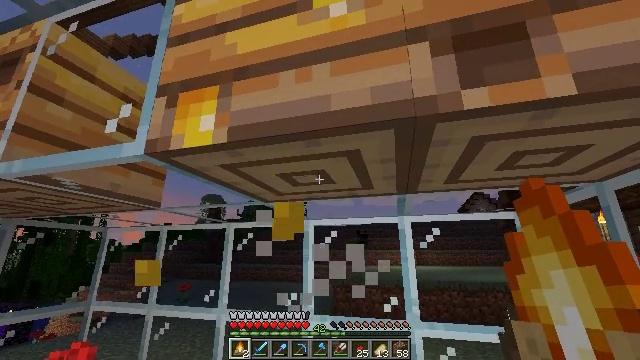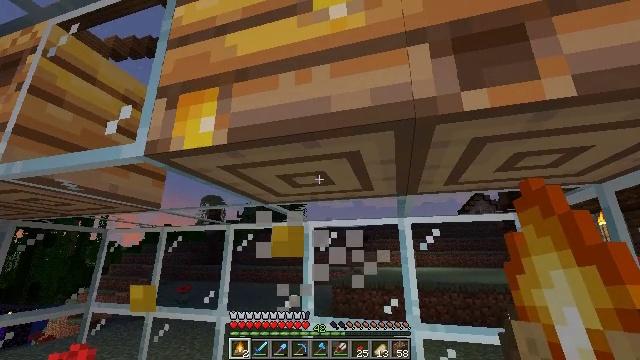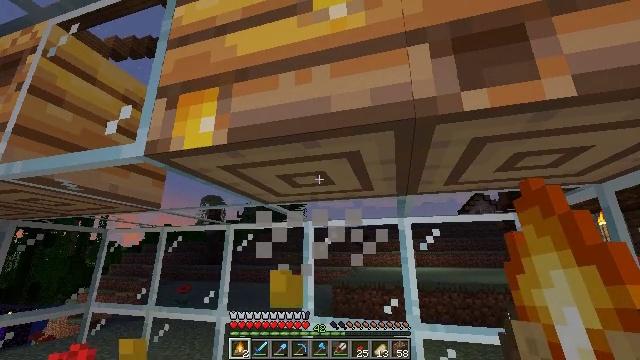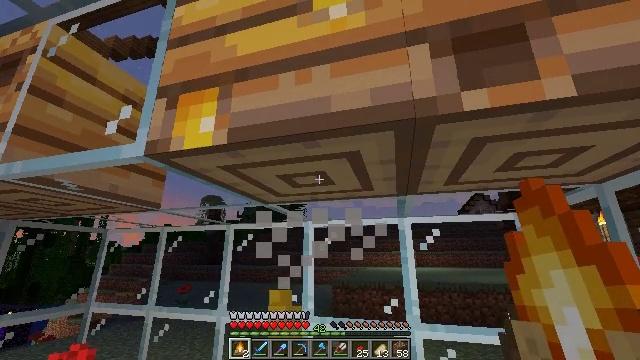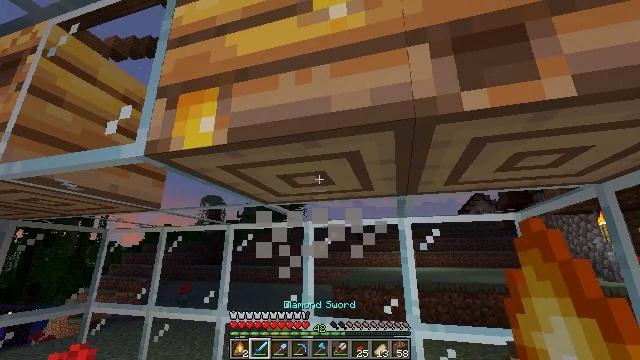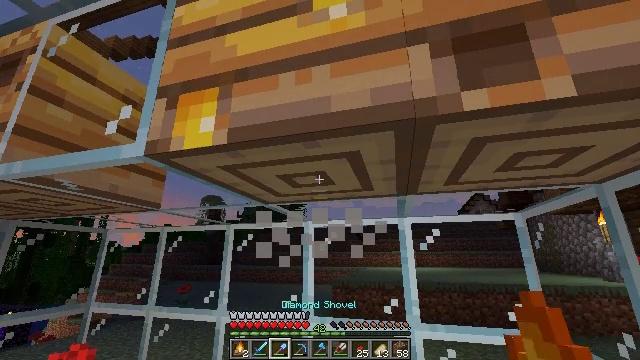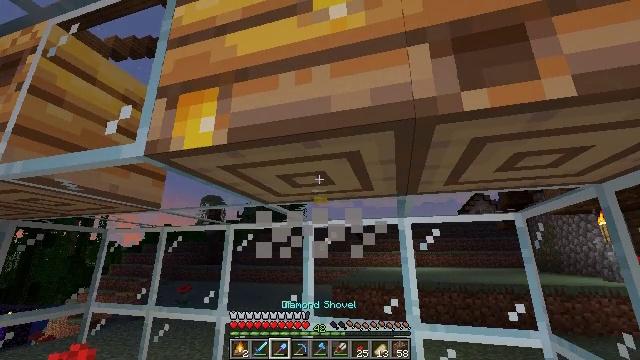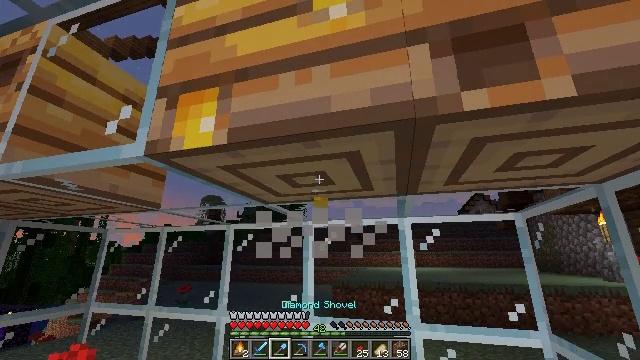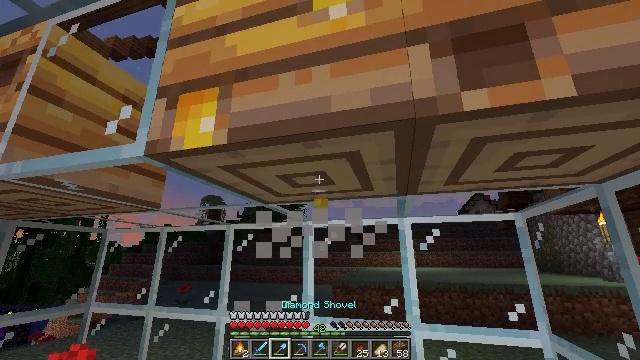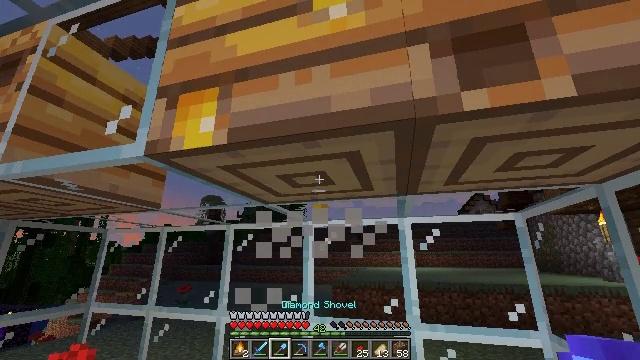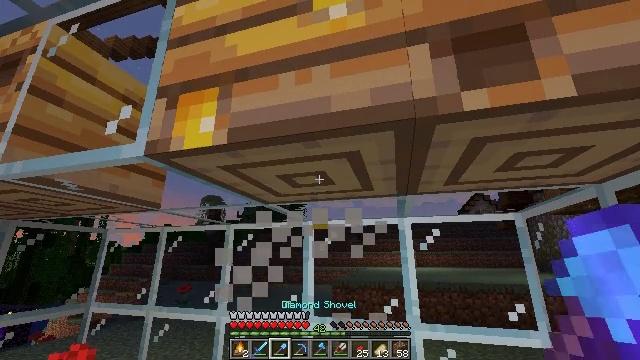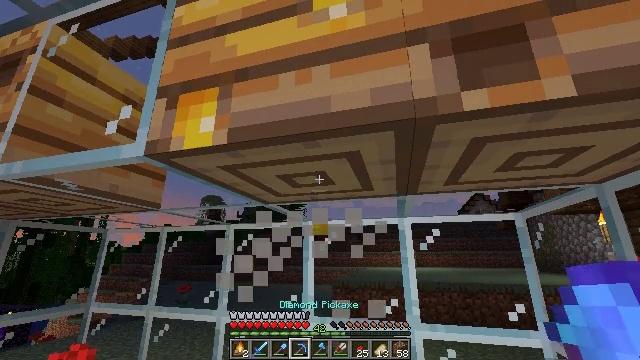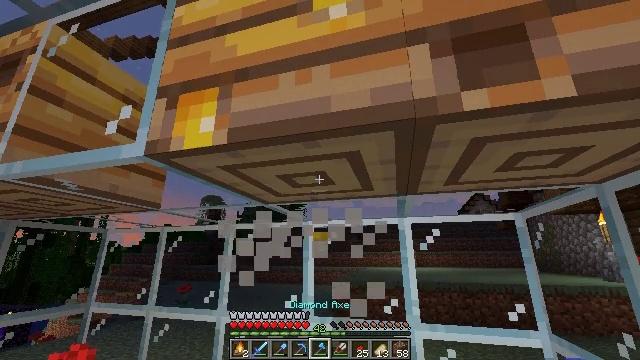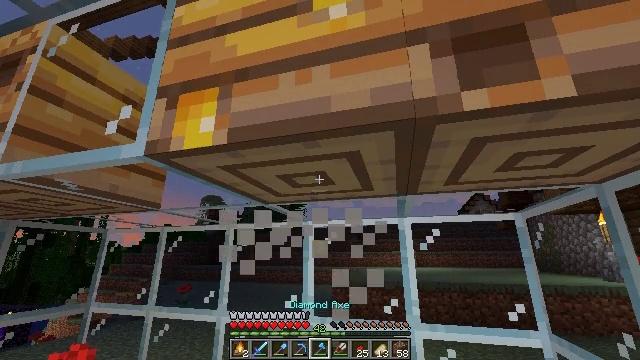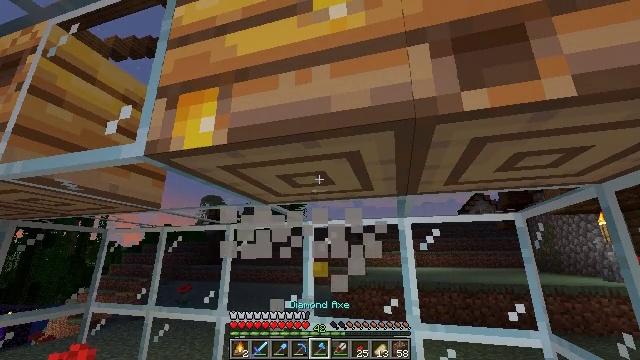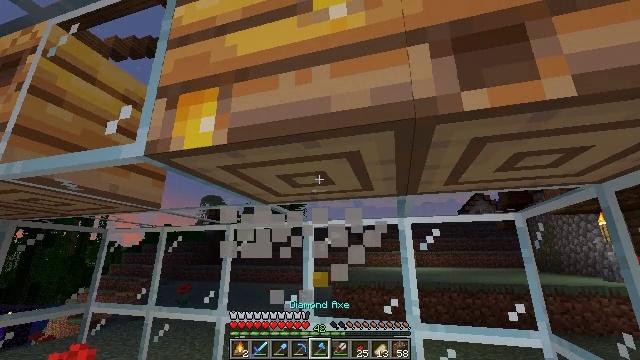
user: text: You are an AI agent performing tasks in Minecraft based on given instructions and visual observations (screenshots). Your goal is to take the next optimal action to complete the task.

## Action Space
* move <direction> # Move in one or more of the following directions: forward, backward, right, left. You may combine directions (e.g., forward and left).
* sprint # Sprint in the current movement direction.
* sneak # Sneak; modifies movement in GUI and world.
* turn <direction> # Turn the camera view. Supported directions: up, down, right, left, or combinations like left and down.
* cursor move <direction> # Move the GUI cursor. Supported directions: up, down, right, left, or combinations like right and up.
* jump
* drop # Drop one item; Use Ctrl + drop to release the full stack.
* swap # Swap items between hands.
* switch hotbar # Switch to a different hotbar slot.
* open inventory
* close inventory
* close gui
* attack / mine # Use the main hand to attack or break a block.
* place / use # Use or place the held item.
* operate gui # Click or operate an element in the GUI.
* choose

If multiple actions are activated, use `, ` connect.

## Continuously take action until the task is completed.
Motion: motion action
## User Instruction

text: Gather up the campfire.
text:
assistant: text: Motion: no_op
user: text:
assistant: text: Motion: no_op
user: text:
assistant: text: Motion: no_op
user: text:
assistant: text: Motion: no_op
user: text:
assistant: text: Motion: no_op
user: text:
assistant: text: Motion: no_op
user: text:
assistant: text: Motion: no_op
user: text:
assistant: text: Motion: no_op
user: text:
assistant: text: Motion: no_op
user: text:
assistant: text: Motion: no_op
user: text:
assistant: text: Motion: no_op
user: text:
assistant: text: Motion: no_op
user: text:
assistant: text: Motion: no_op
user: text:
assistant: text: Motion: no_op
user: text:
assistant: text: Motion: no_op
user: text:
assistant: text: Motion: no_op
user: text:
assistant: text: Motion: no_op
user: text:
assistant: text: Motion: no_op
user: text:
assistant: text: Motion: no_op
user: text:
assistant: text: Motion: no_op
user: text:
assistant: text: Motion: no_op
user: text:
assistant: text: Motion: no_op
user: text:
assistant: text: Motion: no_op
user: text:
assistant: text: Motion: no_op
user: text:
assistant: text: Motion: no_op
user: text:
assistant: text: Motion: no_op
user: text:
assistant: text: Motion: no_op
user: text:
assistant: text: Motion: no_op
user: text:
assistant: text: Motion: no_op
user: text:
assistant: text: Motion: turn right and up